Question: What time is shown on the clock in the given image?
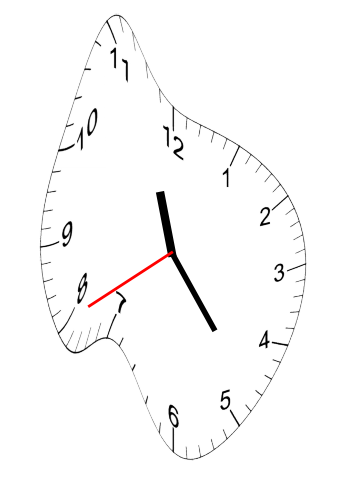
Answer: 11:23:40